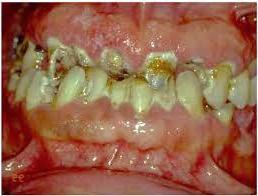
Condition: Gingivitis